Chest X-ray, PA view. Patient: 69 years old, sex M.
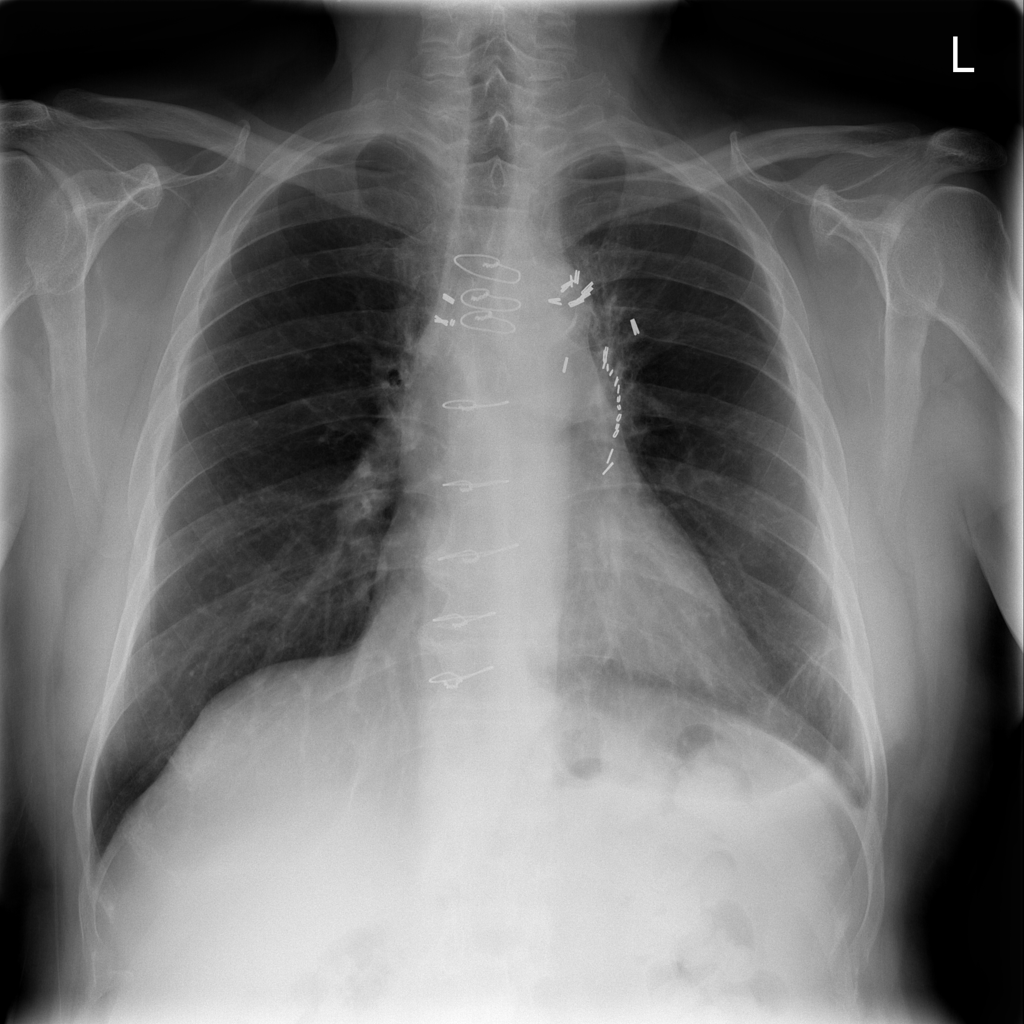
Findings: Atelectasis, Effusion, Pleural_Thickening